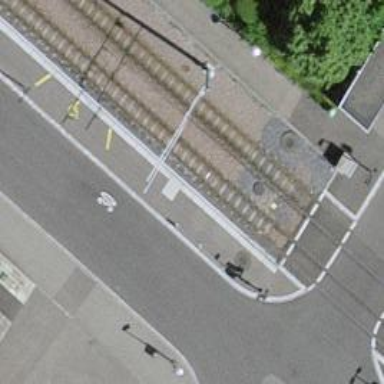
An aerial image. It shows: Tram stop with public transport stop position.